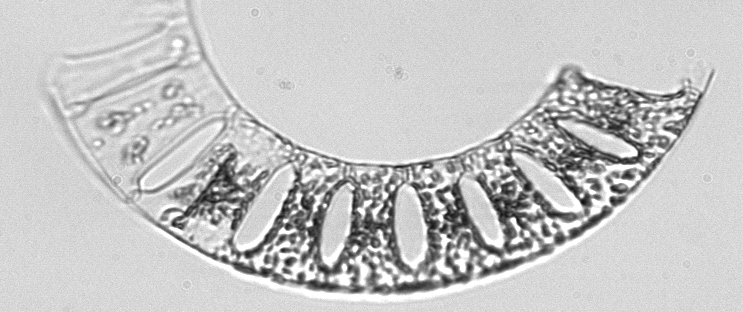
Label: Eucampia